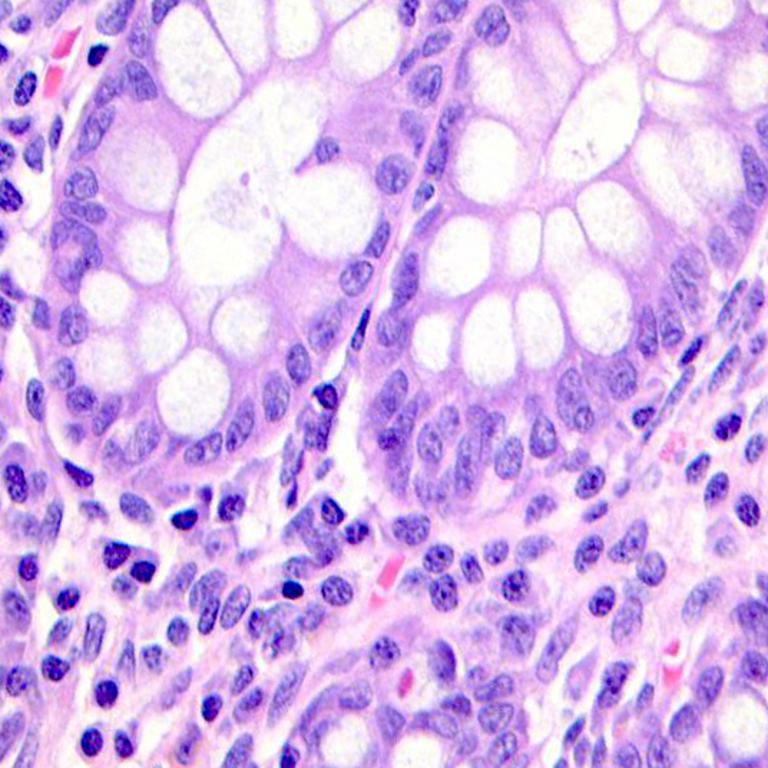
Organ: colon
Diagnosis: benign